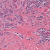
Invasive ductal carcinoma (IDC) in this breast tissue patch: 1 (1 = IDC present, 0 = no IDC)